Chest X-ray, PA view. Patient: 52 years old, sex M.
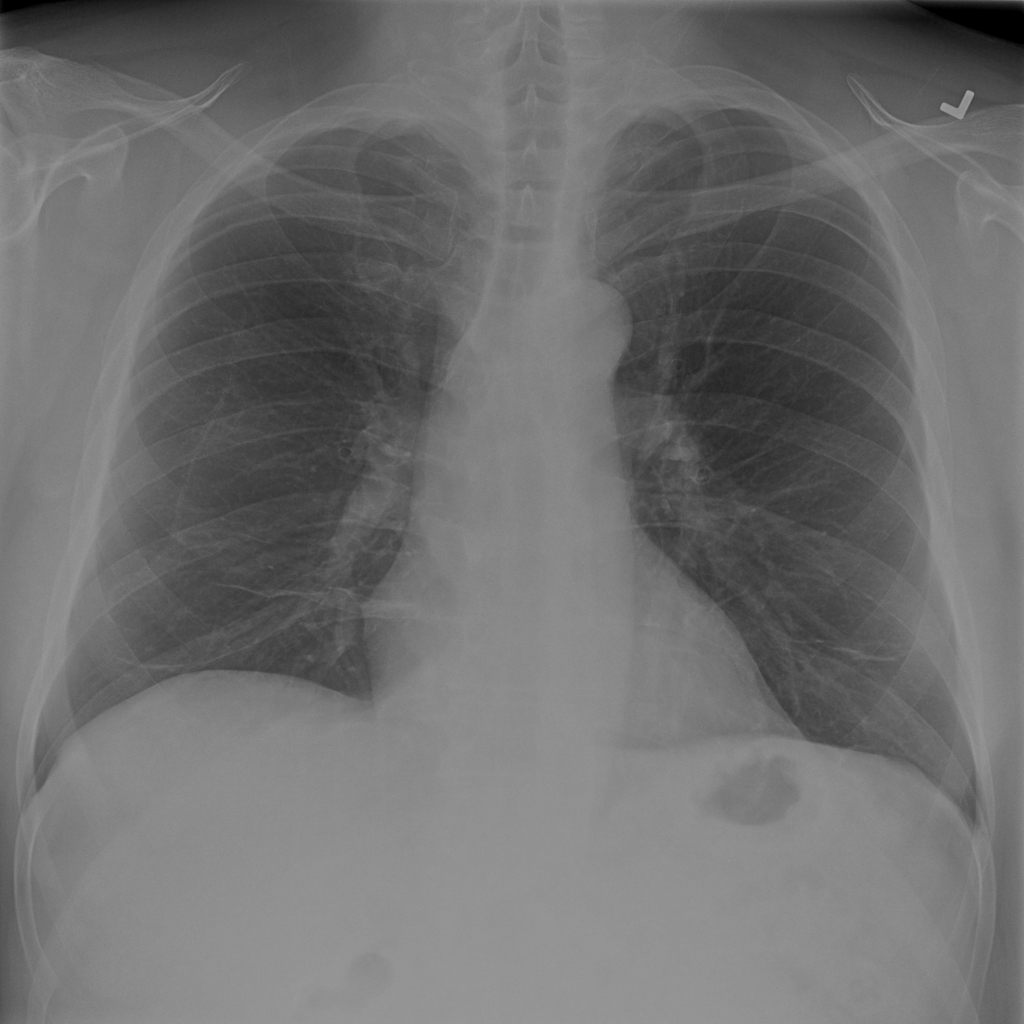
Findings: Atelectasis